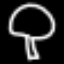
Label: mushroom